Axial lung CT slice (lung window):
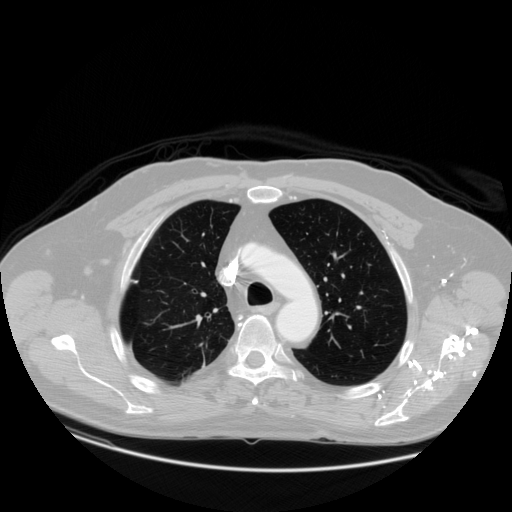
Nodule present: no